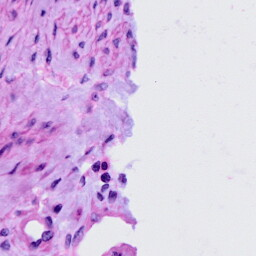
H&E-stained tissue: Cervix